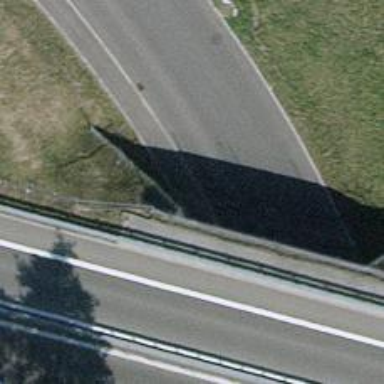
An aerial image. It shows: Sidewalk with asphalt surface running through tunnel.